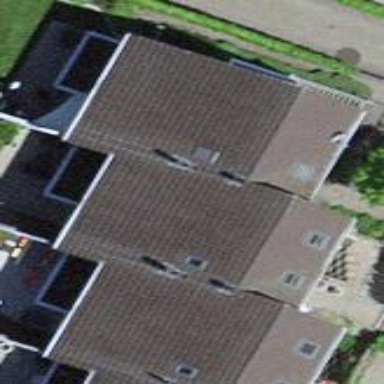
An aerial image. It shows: Terrace building.